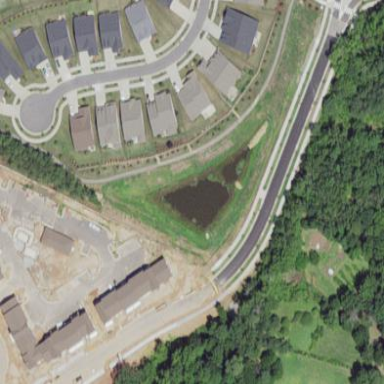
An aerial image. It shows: Stormwater basin filled with water.